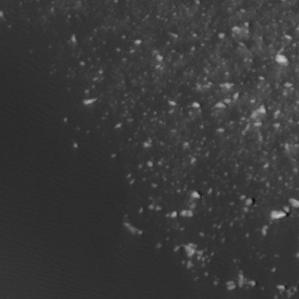
Label: non_frost